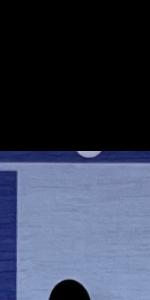
Label: Empty